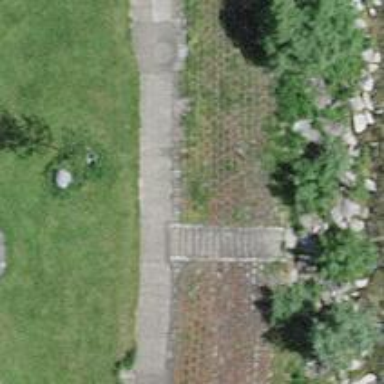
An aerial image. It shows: Set of steps on the road.